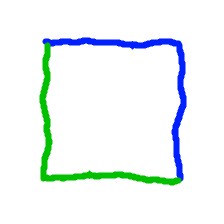
Shape: square